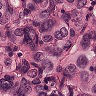
Metastatic tissue present: yes